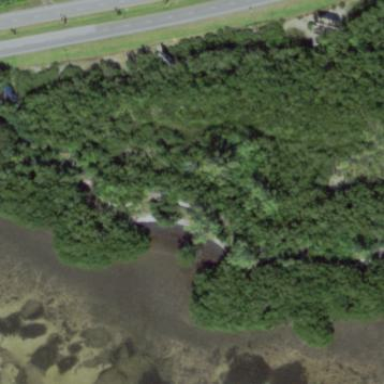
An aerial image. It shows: Mangrove wetland area.